Question: > The given server code fetches the data but I don't know why it doesn't get assigned to yVal
and the graph

> Below is the code for the server which fetches the data from API and send it back to the
client
'''
const fetch = require("node-fetch");
const static = require('node-static');
const fileServer = new static.Server('.');
var express = require('express');
var app = express();
let url = "https://io.adafruit.com/api/v2/Drake_Sully/feeds/local-area1";
app.listen(8081);
app.use(express.static('./'))
app.get('/status', async (req,res)=>{
let response = await fetch(url);
let data = await response.json();
res.send(data);
})
'''
> Below is the client code where get() requests the server to fetch data from api
'''
class Uploader {
constructor() {}
async plotLastValue(){
var dps = []; // dataPoints
var chart = new CanvasJS.Chart("plotLastValue", {
title :{
text: "Load vs Time Graph"
},
axisX:{
title: "time in hour",
gridDashType: "dot",
gridThickness: 2
},
axisY: {
includeZero: false,
title: "Load in kW",
customBreaks: [{
startValue: 1,
endValue: 50,
interval: 10,
maximum : 5
}]
},
data: [{
type: "line",
dataPoints: dps
}]
});
var xVal = 0;
var yVal = 0;
var updateInterval = 1000;
var dataLength = 20; // number of dataPoints visible at any point
async function get() { // function to fetch data
let response = await fetch('status');
let res = await response.json();
return res["last_value"];
}
var updateChart = async function (count) {
count = count || 1;
for (var j = 0; j < count; j++) {
let yVal = await get();
dps.push({
x: xVal,
y: yVal
});
xVal++;
}
if (dps.length > dataLength) {
dps.shift();
}
chart.render();
};
updateChart(dataLength);
setInterval(function(){updateChart()}, updateInterval);
}
}
'''
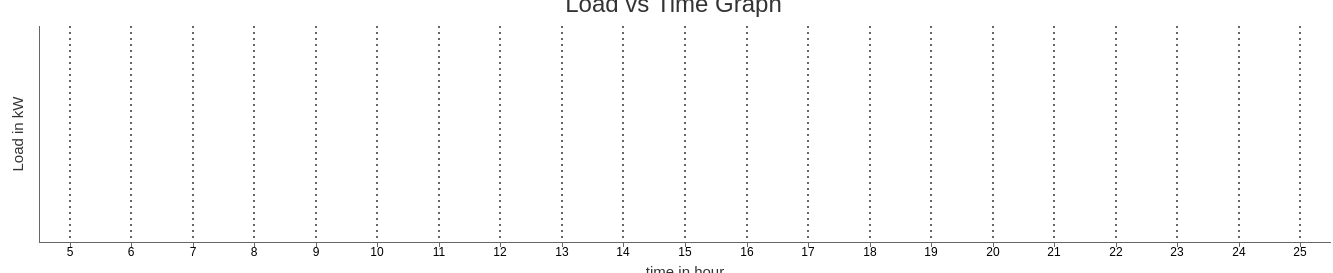
Answer: It's likely that the data coming back from 'await get()' is not just a number. It's a JSON representation of the value coming back. To see the format, do this:
'''
let yVal = await get();
console.log(">>>yVal",yVal);
'''
and see what's really coming back. If it's an object like '{ y: 7 }' then you should be pushing the data like this:
'''
dps.push({
x: xVal,
y: yVal.y
});
'''